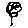
Label: flower